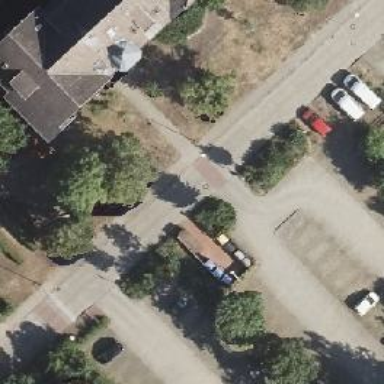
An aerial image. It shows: Living street.